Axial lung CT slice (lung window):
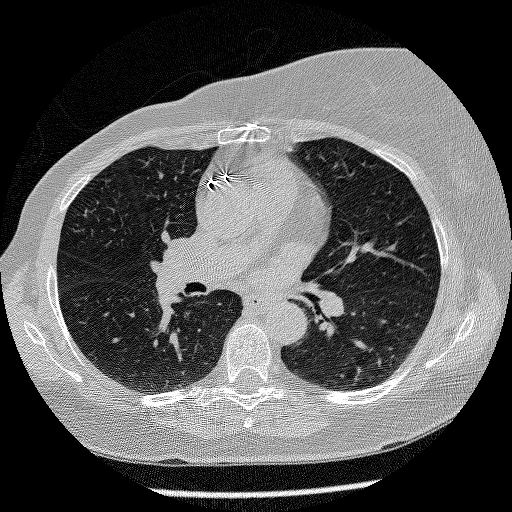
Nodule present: no